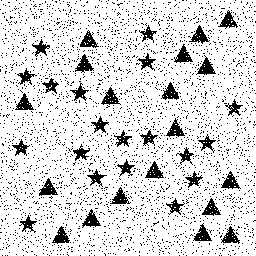
Squares: 0
Triangles: 19
Stars: 19
Total shapes: 38